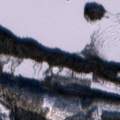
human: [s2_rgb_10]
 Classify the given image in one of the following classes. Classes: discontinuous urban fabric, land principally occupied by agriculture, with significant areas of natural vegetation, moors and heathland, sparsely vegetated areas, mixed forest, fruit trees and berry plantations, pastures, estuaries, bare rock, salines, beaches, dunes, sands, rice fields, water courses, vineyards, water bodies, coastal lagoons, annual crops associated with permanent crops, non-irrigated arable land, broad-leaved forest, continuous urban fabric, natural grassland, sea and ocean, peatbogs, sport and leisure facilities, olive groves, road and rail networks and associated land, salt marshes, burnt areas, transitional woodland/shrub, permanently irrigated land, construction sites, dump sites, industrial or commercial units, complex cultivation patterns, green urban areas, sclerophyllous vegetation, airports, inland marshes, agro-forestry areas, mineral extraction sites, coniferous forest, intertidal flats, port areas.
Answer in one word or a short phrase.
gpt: coniferous forest, transitional woodland/shrub, water bodies